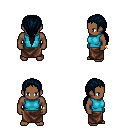
a pixel art fantasy rpg character, male body template, human, dark skin, teal sleeveless shirt, robe skirt, raven ponytail hairstyle, bracelets, four views (front, back, left, right), 2x2 character sprite sheet, small pixel art, hard edges, no anti-aliasing